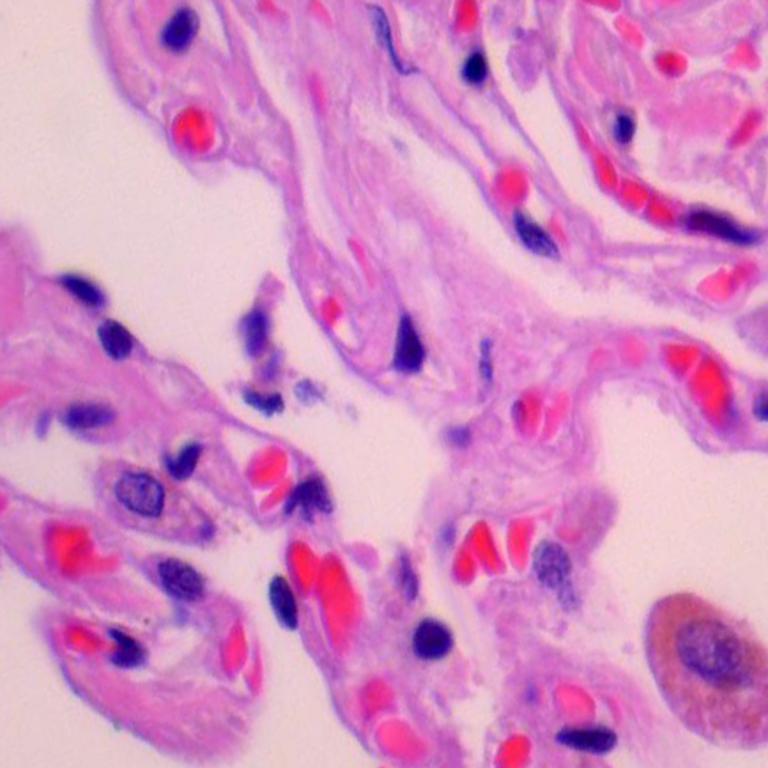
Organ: lung
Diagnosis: benign